Aerial crown-view tile of a tropical tree (Barro Colorado Island, Panama), acquired 20250124:
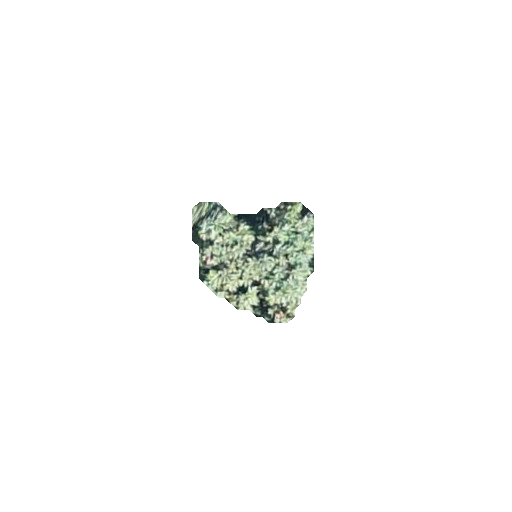
Species: Cecropia insignis
GBIF accepted scientific name: Cecropia insignis
Crown area: 16.733 m²